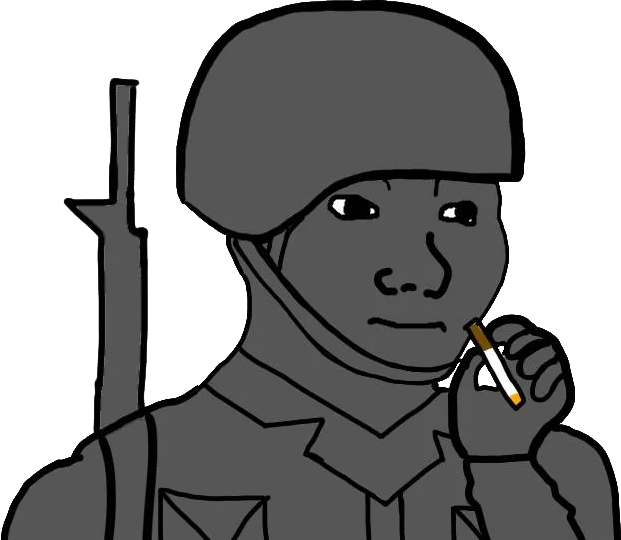
Label: 5_Objakt